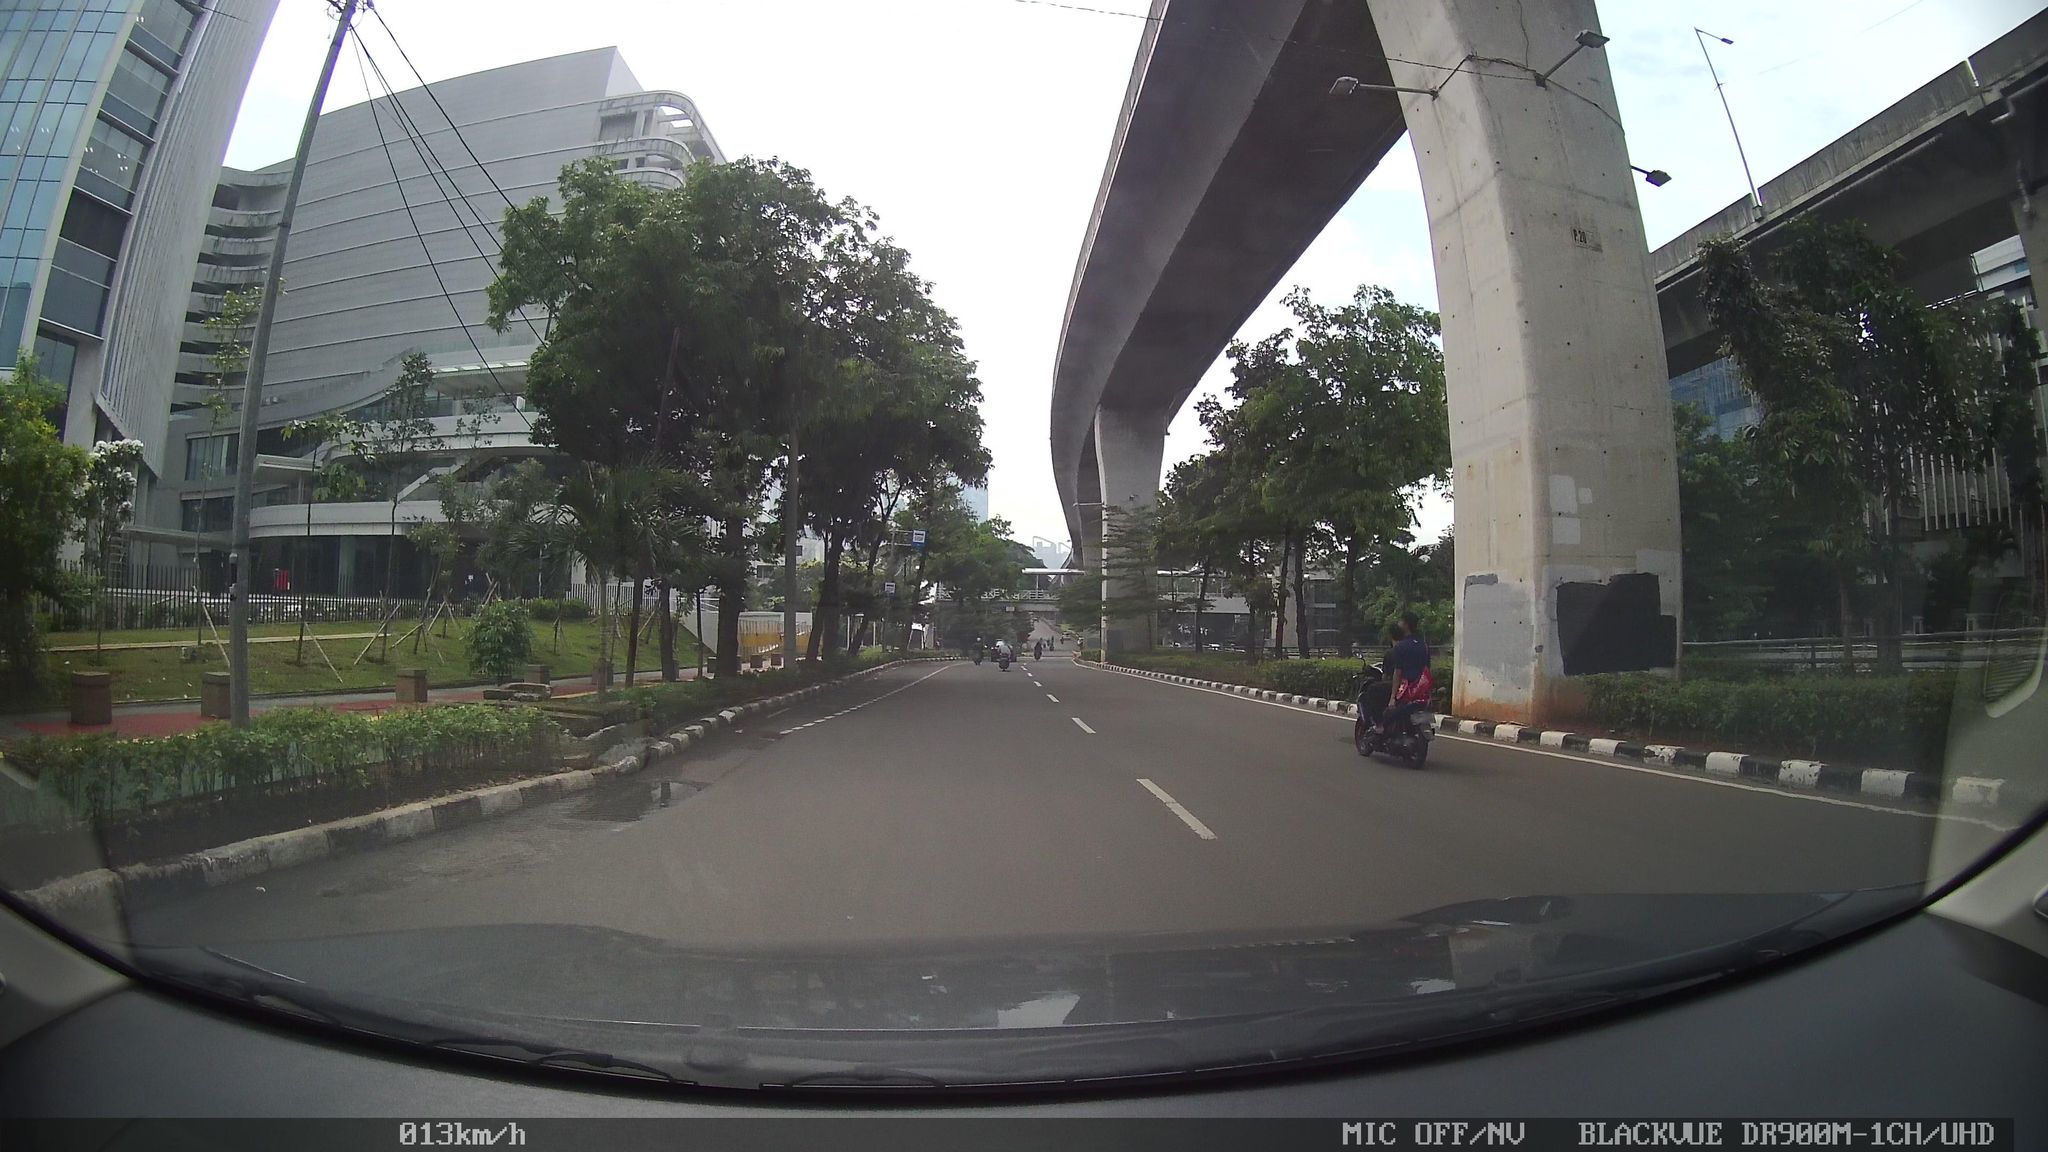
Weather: cloudy
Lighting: day
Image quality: good
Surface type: driving surface
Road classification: primary_link
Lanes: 2
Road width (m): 10
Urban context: urban centre
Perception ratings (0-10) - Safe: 5.21, Lively: 9.01, Beautiful: 0.73, Boring: 4.94, Depressing: 1.96, Wealthy: 7.01